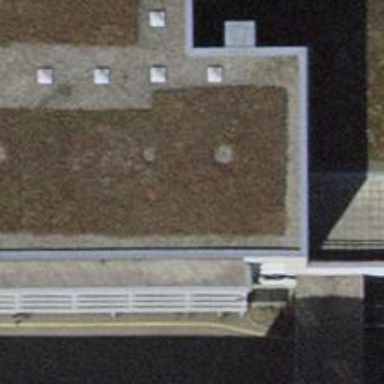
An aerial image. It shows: Library.